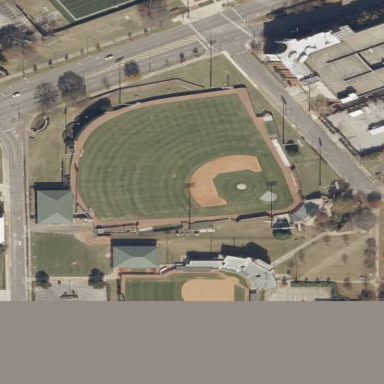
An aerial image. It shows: Baseball pitch for leisure and sports activities.